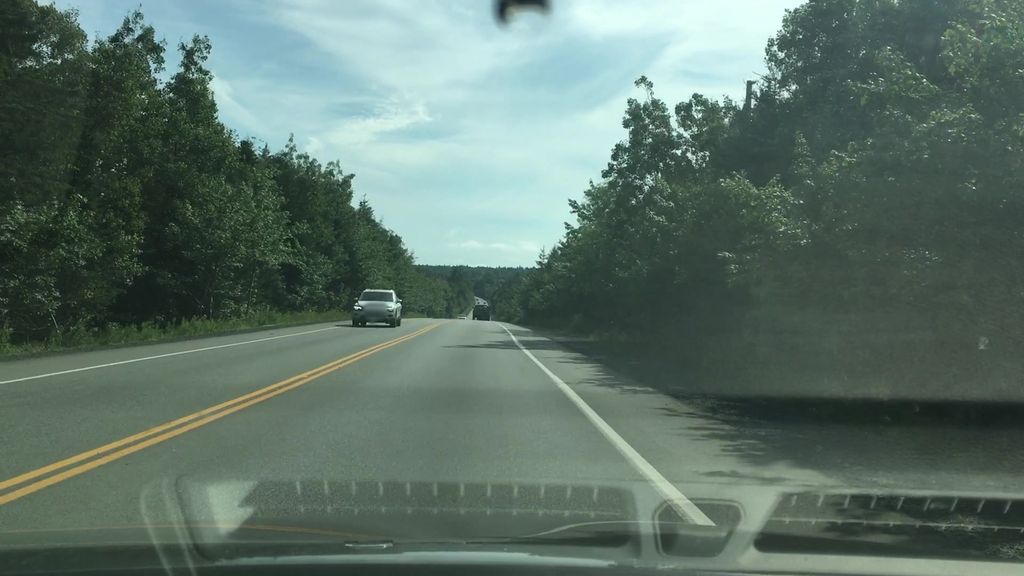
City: halifax